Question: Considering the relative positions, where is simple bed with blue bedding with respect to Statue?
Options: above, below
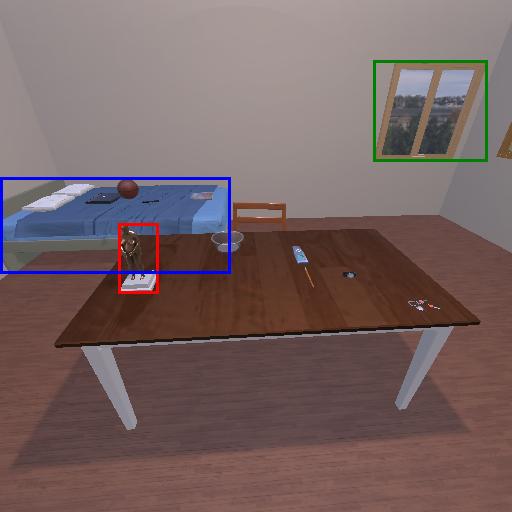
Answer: above